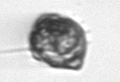
Label: Kryptoperidinium_triquetrum